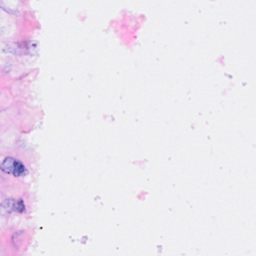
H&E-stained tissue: Breast